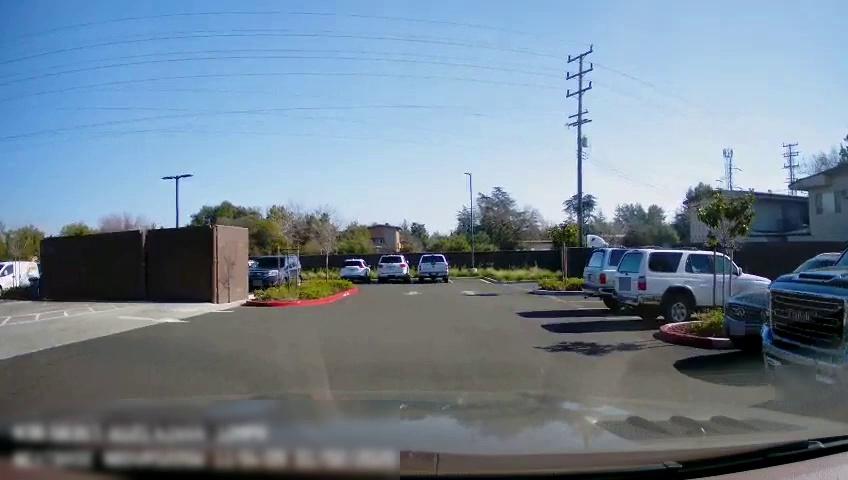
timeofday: Day
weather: Sunny
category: Drivable Space
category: Vehicles | Truck
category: Vehicles | Car
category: Vehicles | SUV
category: Vehicles | SUV
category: Vehicles | Truck
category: Vehicles | SUV
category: Vehicles | Car
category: Vehicles | SUV